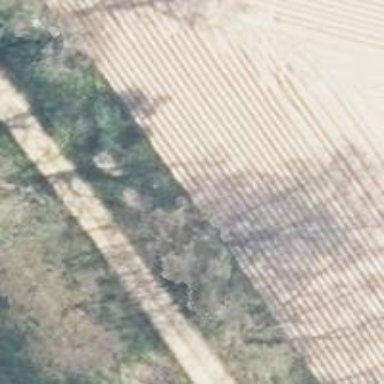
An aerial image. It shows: Row of deciduous broadleaved trees.